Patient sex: M
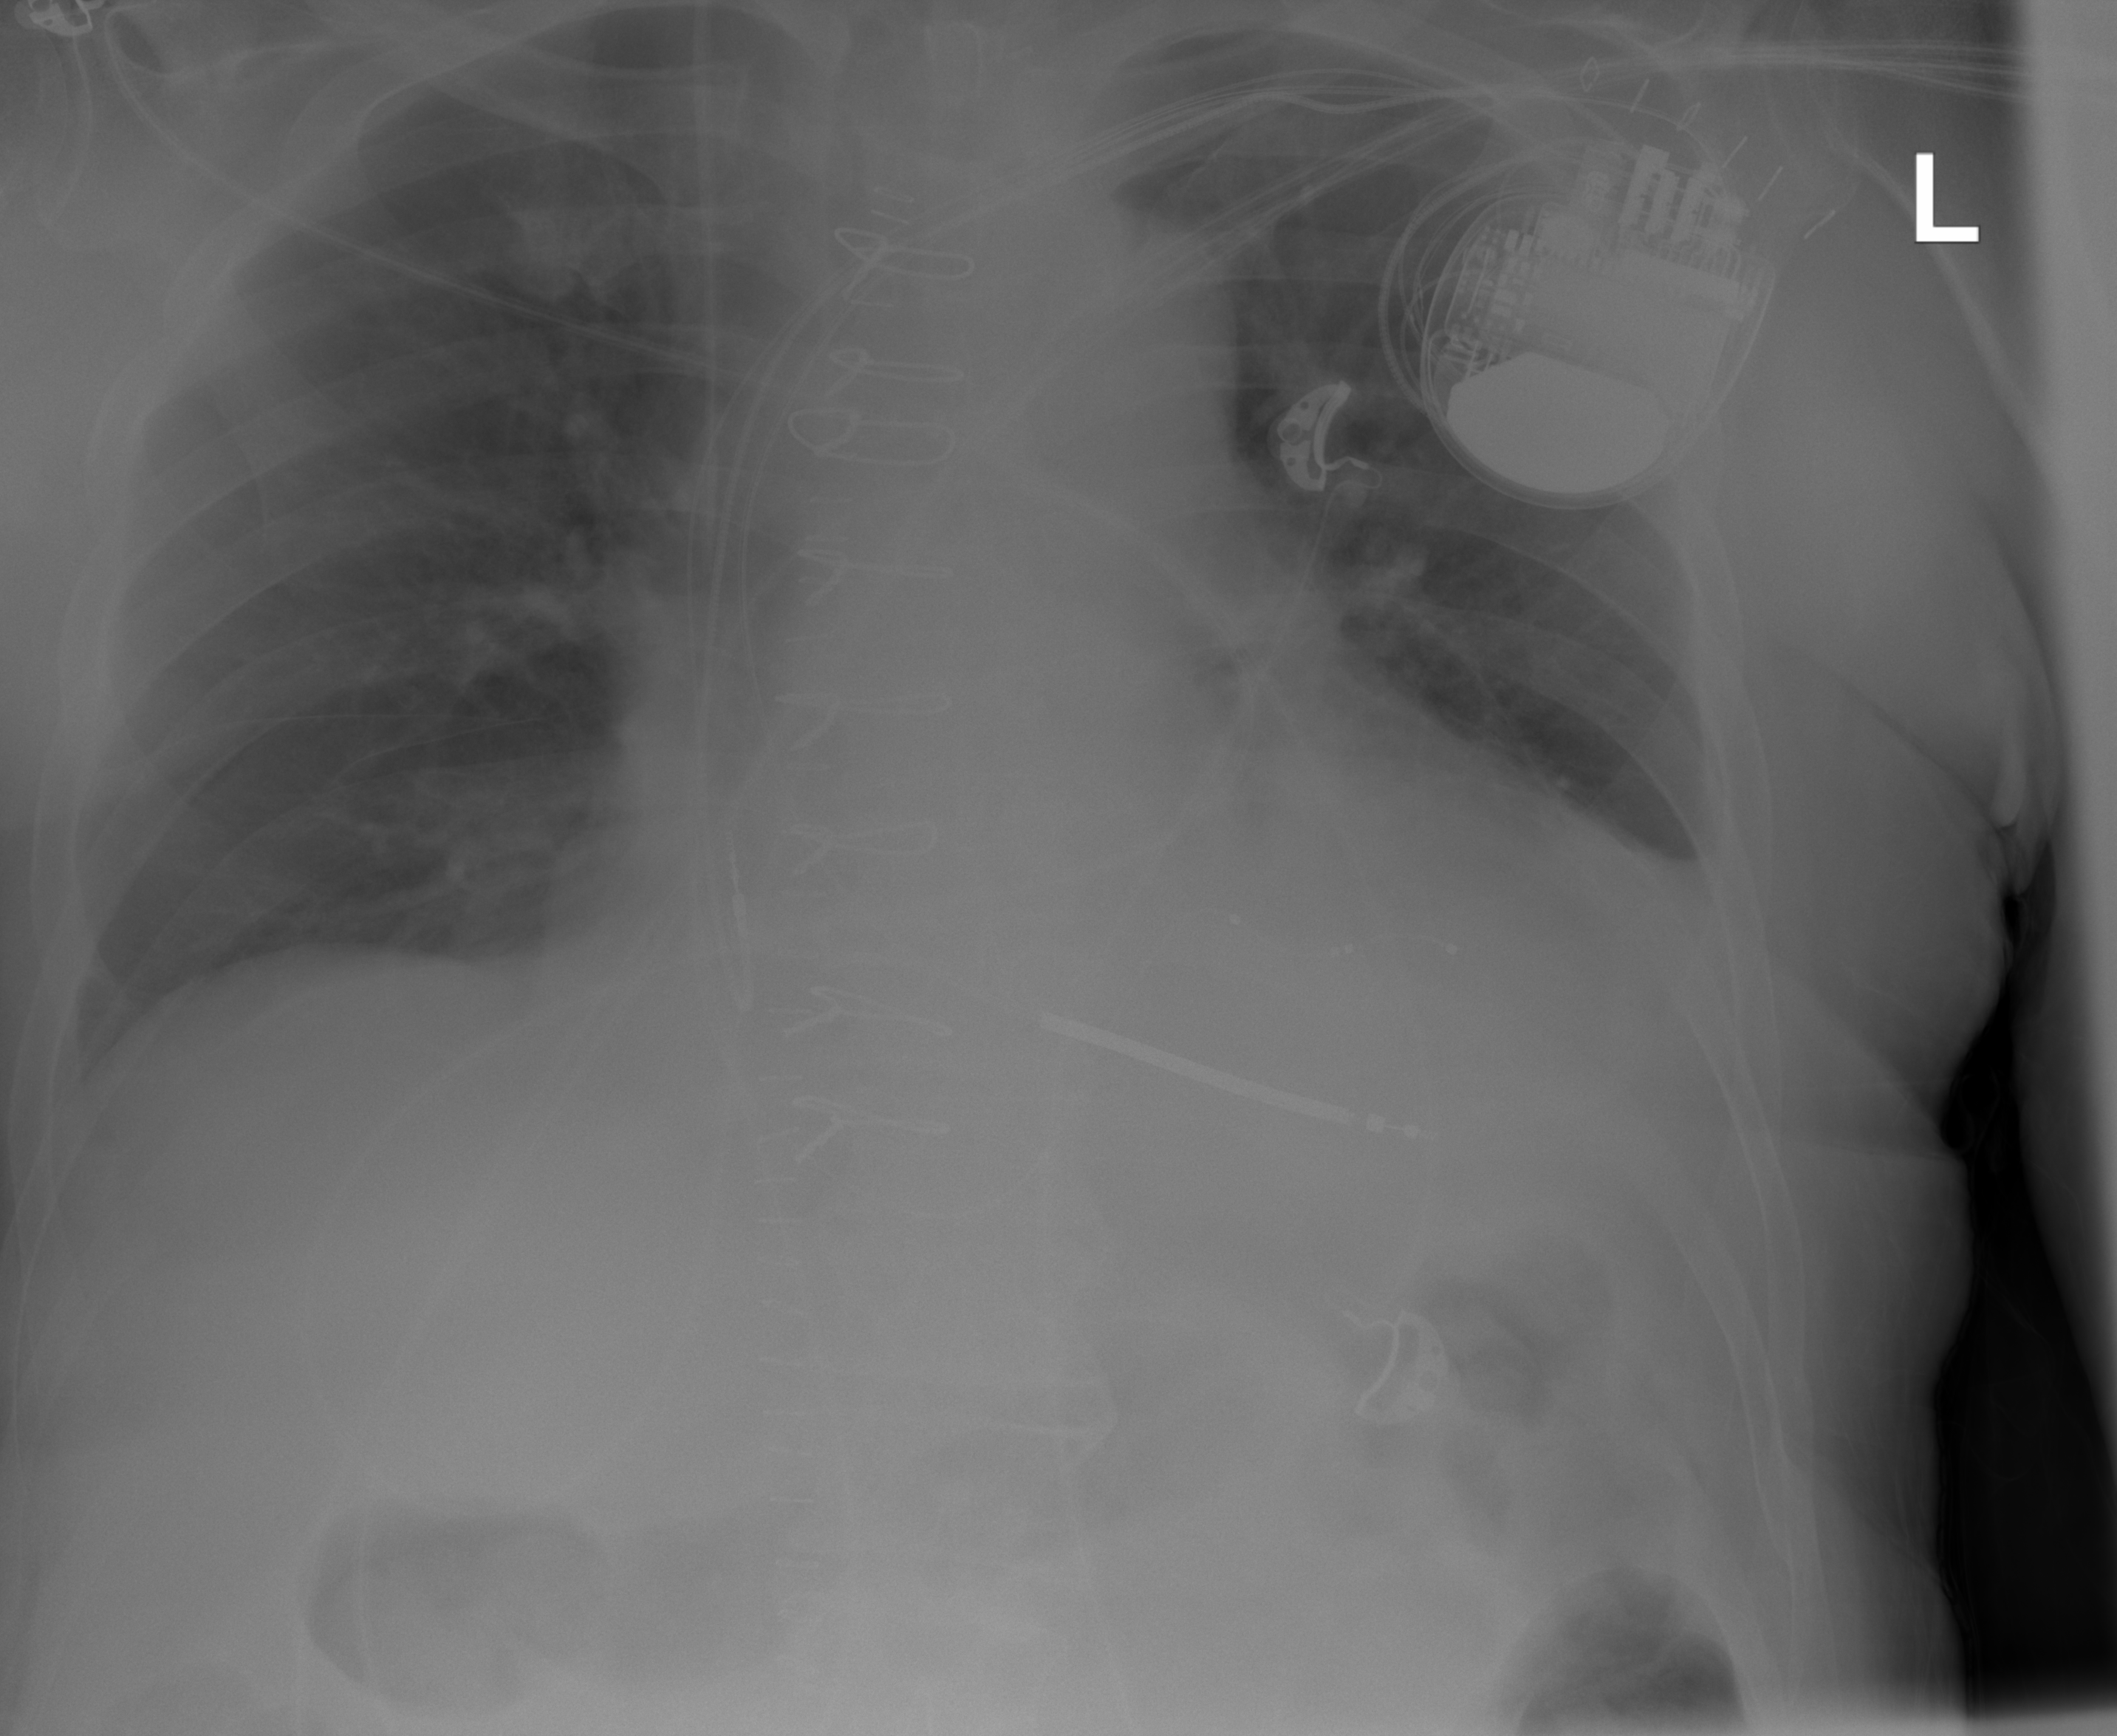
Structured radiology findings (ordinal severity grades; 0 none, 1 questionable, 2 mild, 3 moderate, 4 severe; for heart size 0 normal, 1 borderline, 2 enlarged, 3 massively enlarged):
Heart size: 2
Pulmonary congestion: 0
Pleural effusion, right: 0
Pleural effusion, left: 2
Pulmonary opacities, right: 0
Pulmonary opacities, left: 0
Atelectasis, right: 0
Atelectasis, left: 2